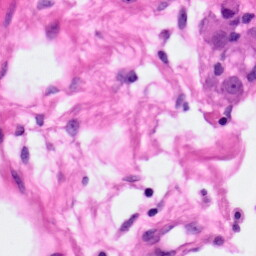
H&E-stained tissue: Pancreatic